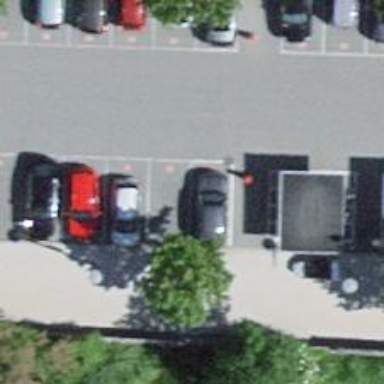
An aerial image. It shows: Car sharing facility.